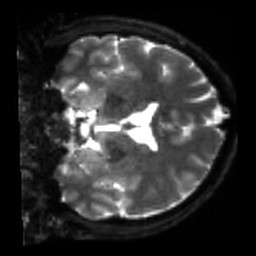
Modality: sbref
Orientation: coronal
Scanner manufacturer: siemens
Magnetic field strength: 3 T
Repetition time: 4 s
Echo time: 0.0594 s